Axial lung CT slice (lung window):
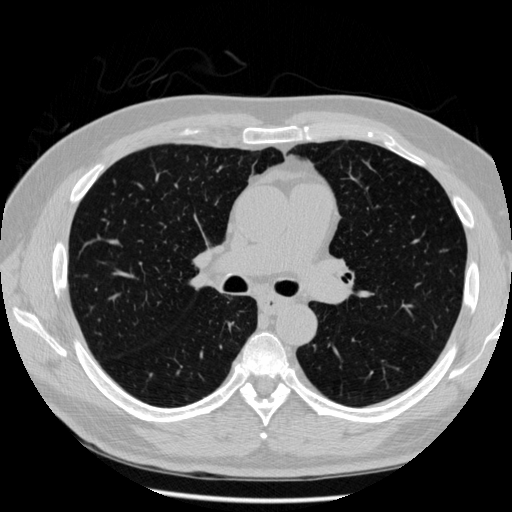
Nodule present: no